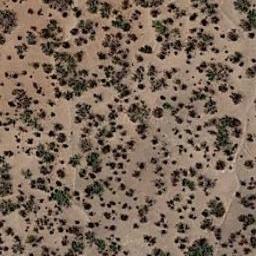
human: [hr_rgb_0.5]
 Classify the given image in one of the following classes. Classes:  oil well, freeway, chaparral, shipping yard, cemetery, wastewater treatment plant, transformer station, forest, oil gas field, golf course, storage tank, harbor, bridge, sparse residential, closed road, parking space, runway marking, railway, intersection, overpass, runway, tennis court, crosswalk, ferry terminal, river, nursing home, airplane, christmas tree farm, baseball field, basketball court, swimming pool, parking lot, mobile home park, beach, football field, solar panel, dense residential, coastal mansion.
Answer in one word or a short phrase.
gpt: chaparral